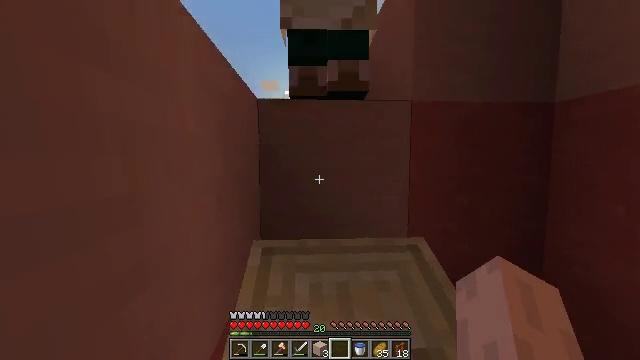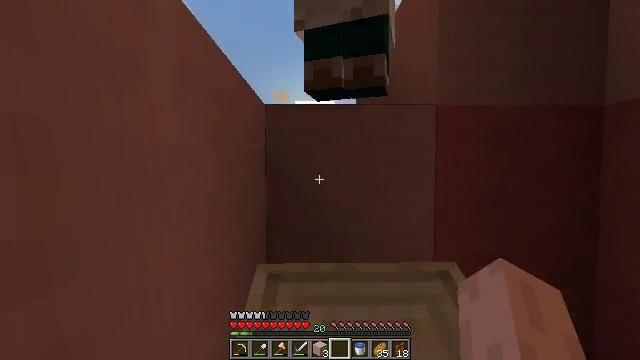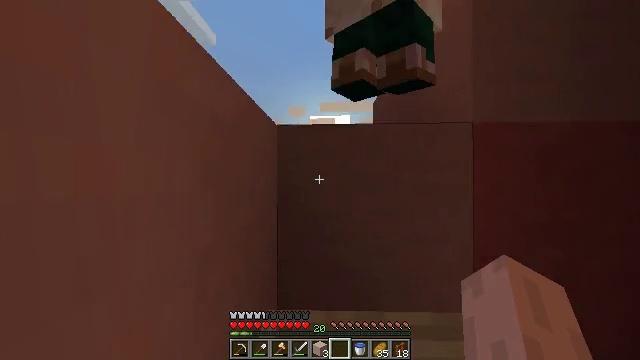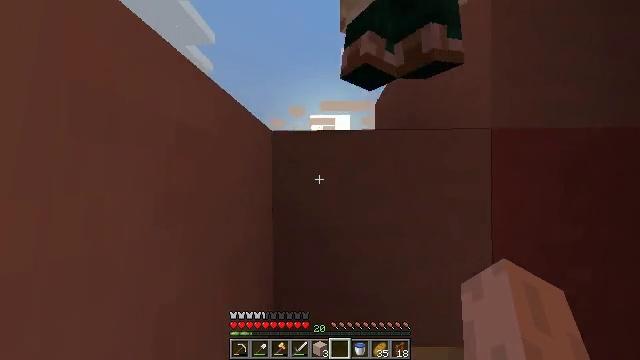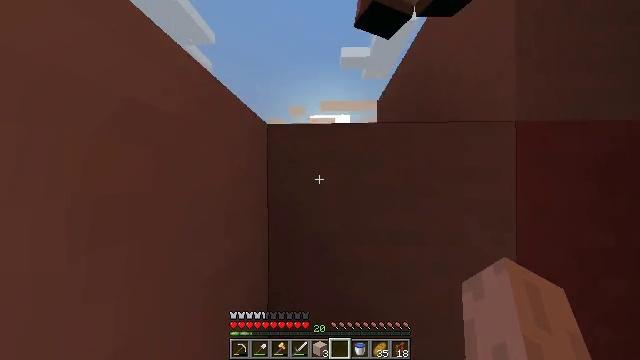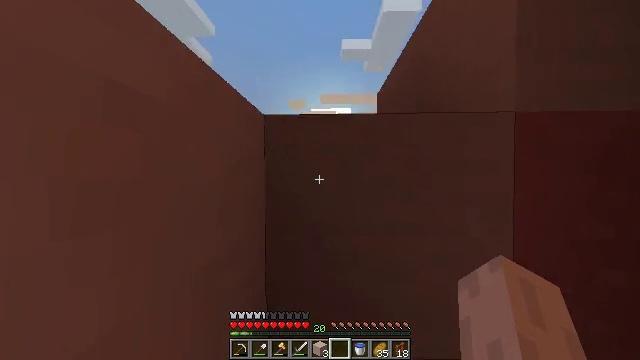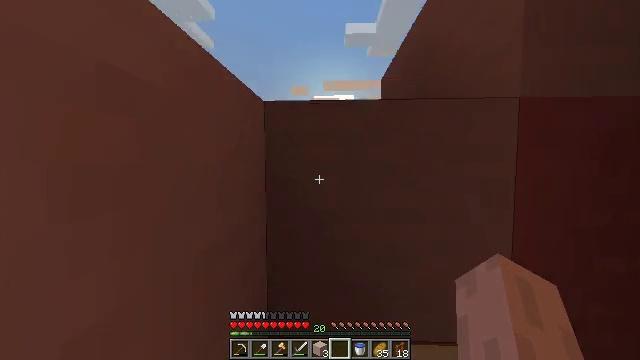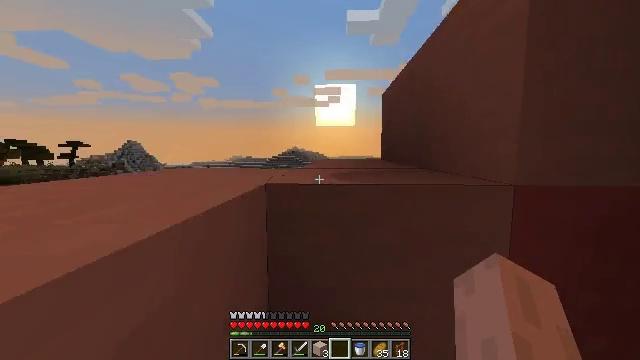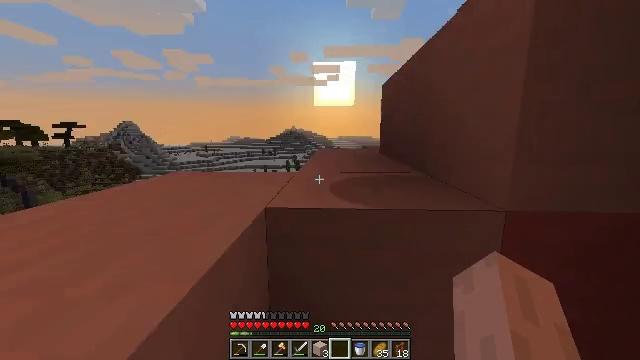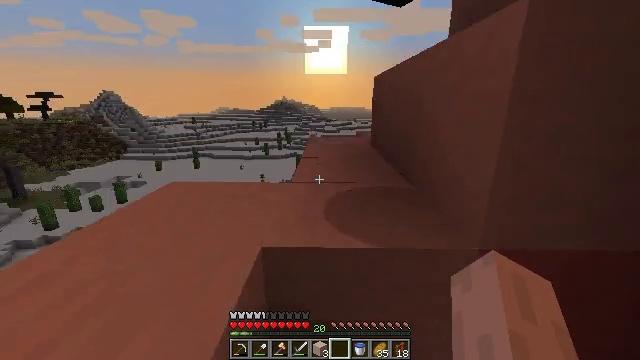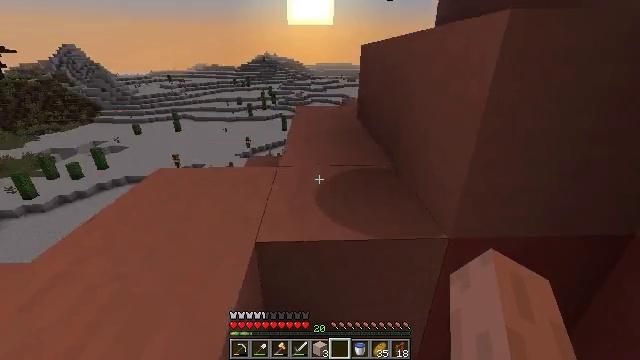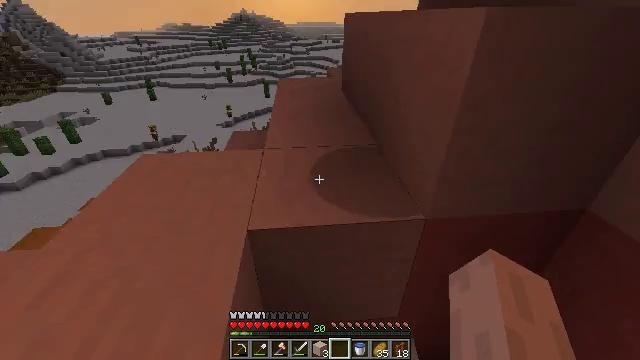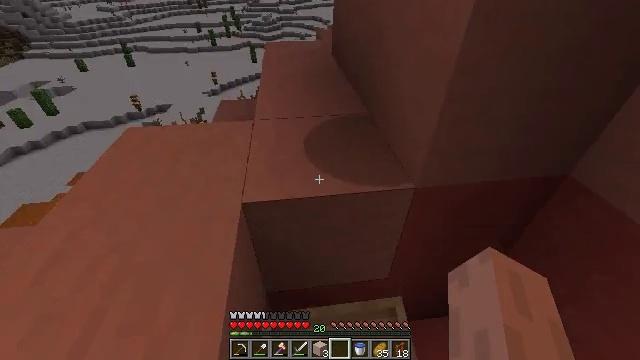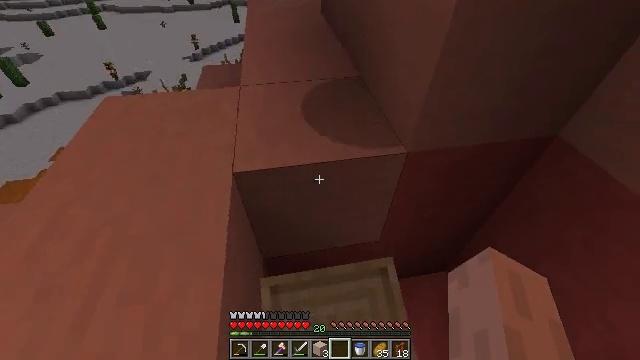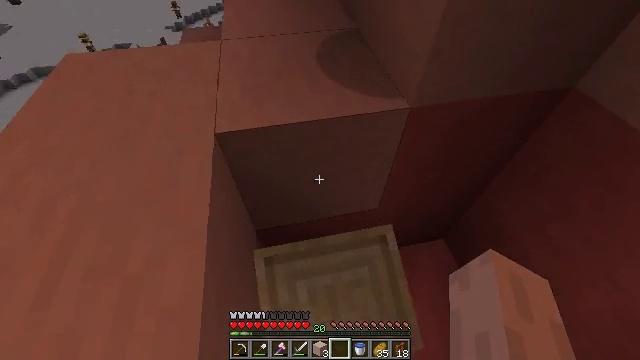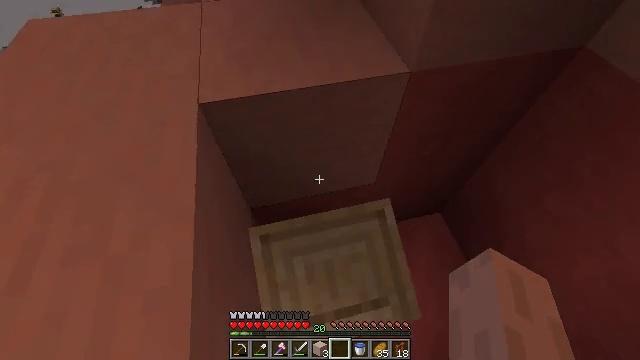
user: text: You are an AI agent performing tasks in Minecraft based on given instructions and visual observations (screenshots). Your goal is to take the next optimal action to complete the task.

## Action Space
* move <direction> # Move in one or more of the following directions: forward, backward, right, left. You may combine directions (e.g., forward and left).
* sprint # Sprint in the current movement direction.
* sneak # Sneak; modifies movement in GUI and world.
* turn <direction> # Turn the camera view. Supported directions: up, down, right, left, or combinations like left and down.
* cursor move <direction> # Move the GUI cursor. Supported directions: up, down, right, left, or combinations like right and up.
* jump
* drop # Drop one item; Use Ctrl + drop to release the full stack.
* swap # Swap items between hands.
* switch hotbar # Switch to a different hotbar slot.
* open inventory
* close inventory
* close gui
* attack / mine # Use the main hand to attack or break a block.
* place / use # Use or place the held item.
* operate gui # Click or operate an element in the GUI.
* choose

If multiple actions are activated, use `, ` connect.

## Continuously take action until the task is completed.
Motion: motion action
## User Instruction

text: Mine the lectern.
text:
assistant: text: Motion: move forward, turn left and up
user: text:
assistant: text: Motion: move forward, turn left and up
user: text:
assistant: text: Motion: move forward
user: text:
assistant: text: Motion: move forward
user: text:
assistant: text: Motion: turn down
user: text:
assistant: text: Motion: turn down
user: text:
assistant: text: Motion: turn down, jump
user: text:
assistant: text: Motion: turn down, jump
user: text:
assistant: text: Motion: turn right and down, jump
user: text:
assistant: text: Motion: turn right and down, jump
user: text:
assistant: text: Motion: turn right and down, jump
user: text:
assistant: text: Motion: turn right and down
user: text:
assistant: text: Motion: move forward, turn right and down
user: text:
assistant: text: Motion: move forward, turn right and down
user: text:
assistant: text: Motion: move forward, turn right and down
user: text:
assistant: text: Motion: move forward and move left, turn right and down
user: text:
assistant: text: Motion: move forward and move left, turn right and down
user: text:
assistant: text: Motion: move forward and move left, turn right and down
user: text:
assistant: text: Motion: move forward and move left, turn right and down
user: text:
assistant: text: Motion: move left, turn right and down
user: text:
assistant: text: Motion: move left, turn right and down, jump
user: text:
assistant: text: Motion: turn right and down, jump
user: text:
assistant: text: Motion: turn right and down, jump
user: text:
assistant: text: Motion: turn right and down, jump
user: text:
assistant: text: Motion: turn right and down
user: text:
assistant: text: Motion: turn right and down
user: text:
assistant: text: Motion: turn right and down
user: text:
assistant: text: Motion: turn right
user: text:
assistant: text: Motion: turn right and up
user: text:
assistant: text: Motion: attack / mine